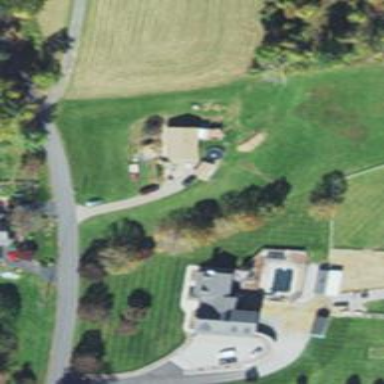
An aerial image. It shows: Driveway.